Field crop: maize
Growth stage: 2
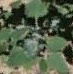
Species: chenopodium